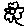
Label: flower